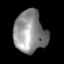
Tissue: skin
Cell type: Epithelial cells
Senescence score: 0.2844
Nuclear area (px): 1294
Mean DAPI intensity: 142.043